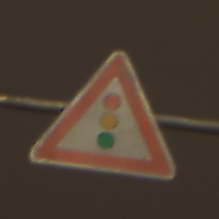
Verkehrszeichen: Lichtzeichenanlage
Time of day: Night
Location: Outdoor (Urban)
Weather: Overcast
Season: NotSpecified
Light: Artificial